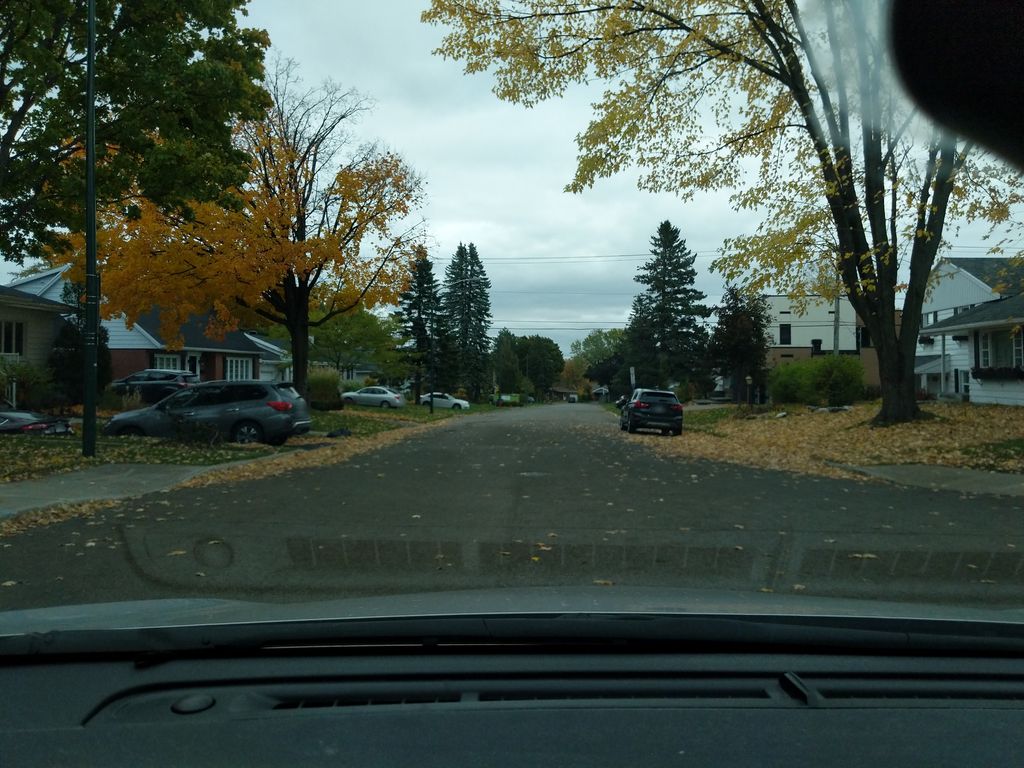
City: quebec_city